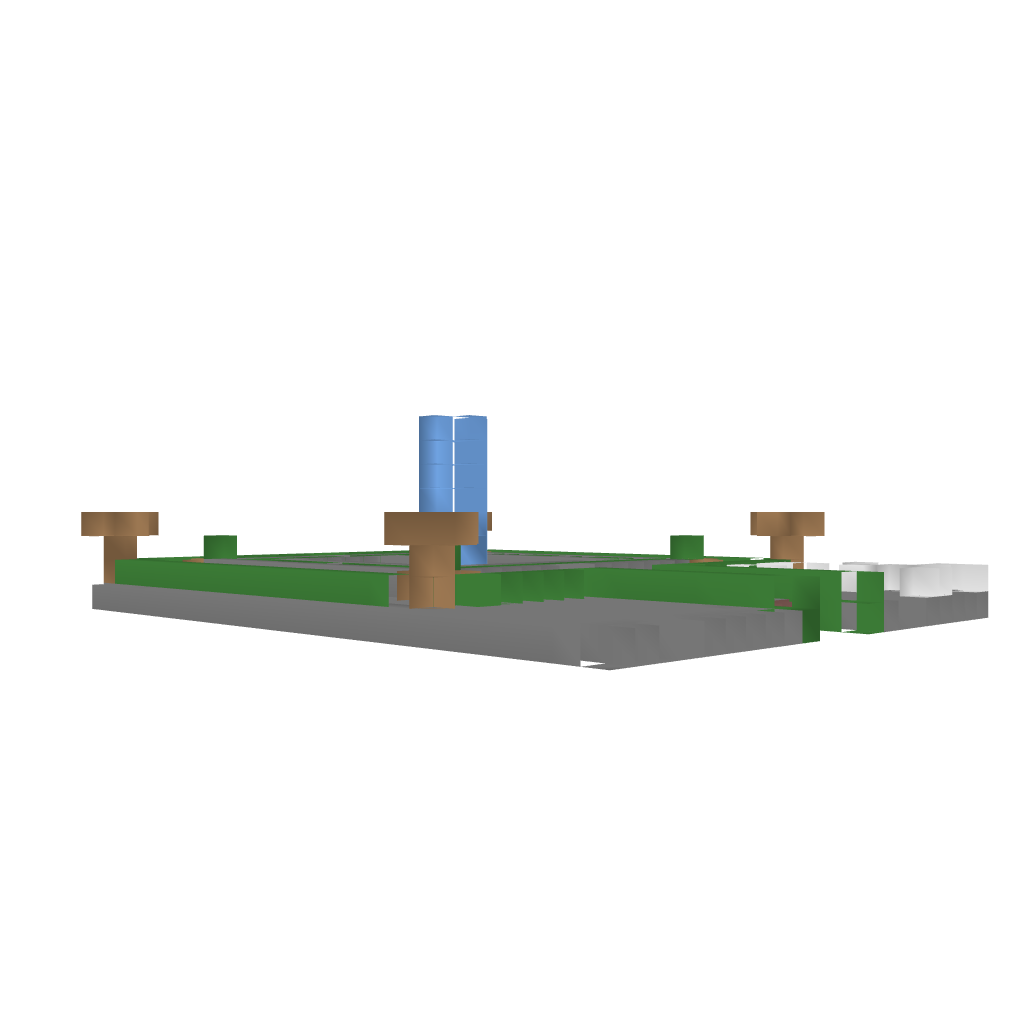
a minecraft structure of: Small Fountain bad low quality